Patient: sex M, age 54
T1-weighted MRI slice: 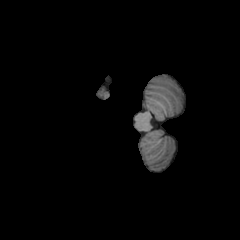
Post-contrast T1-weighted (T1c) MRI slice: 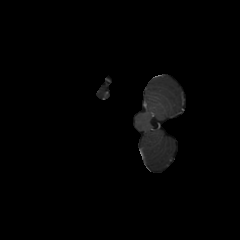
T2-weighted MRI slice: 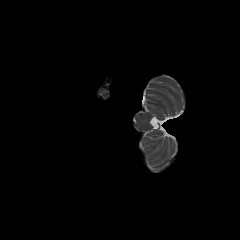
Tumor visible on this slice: no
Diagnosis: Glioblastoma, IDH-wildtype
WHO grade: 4